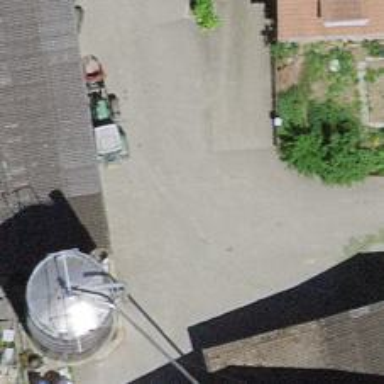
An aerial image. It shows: Farm.